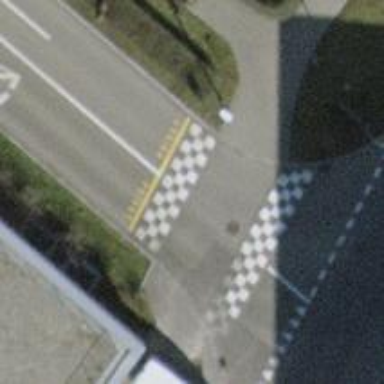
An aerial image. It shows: Asphalt footway with unmarked crossing and traffic-calming table.